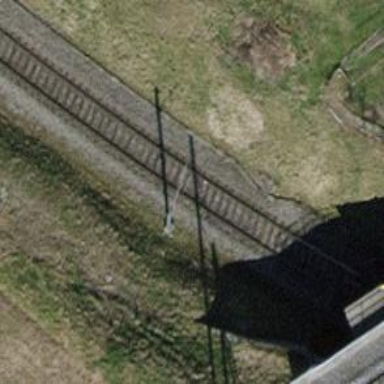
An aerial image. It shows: Single railway track with electrification through contact line.